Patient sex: M
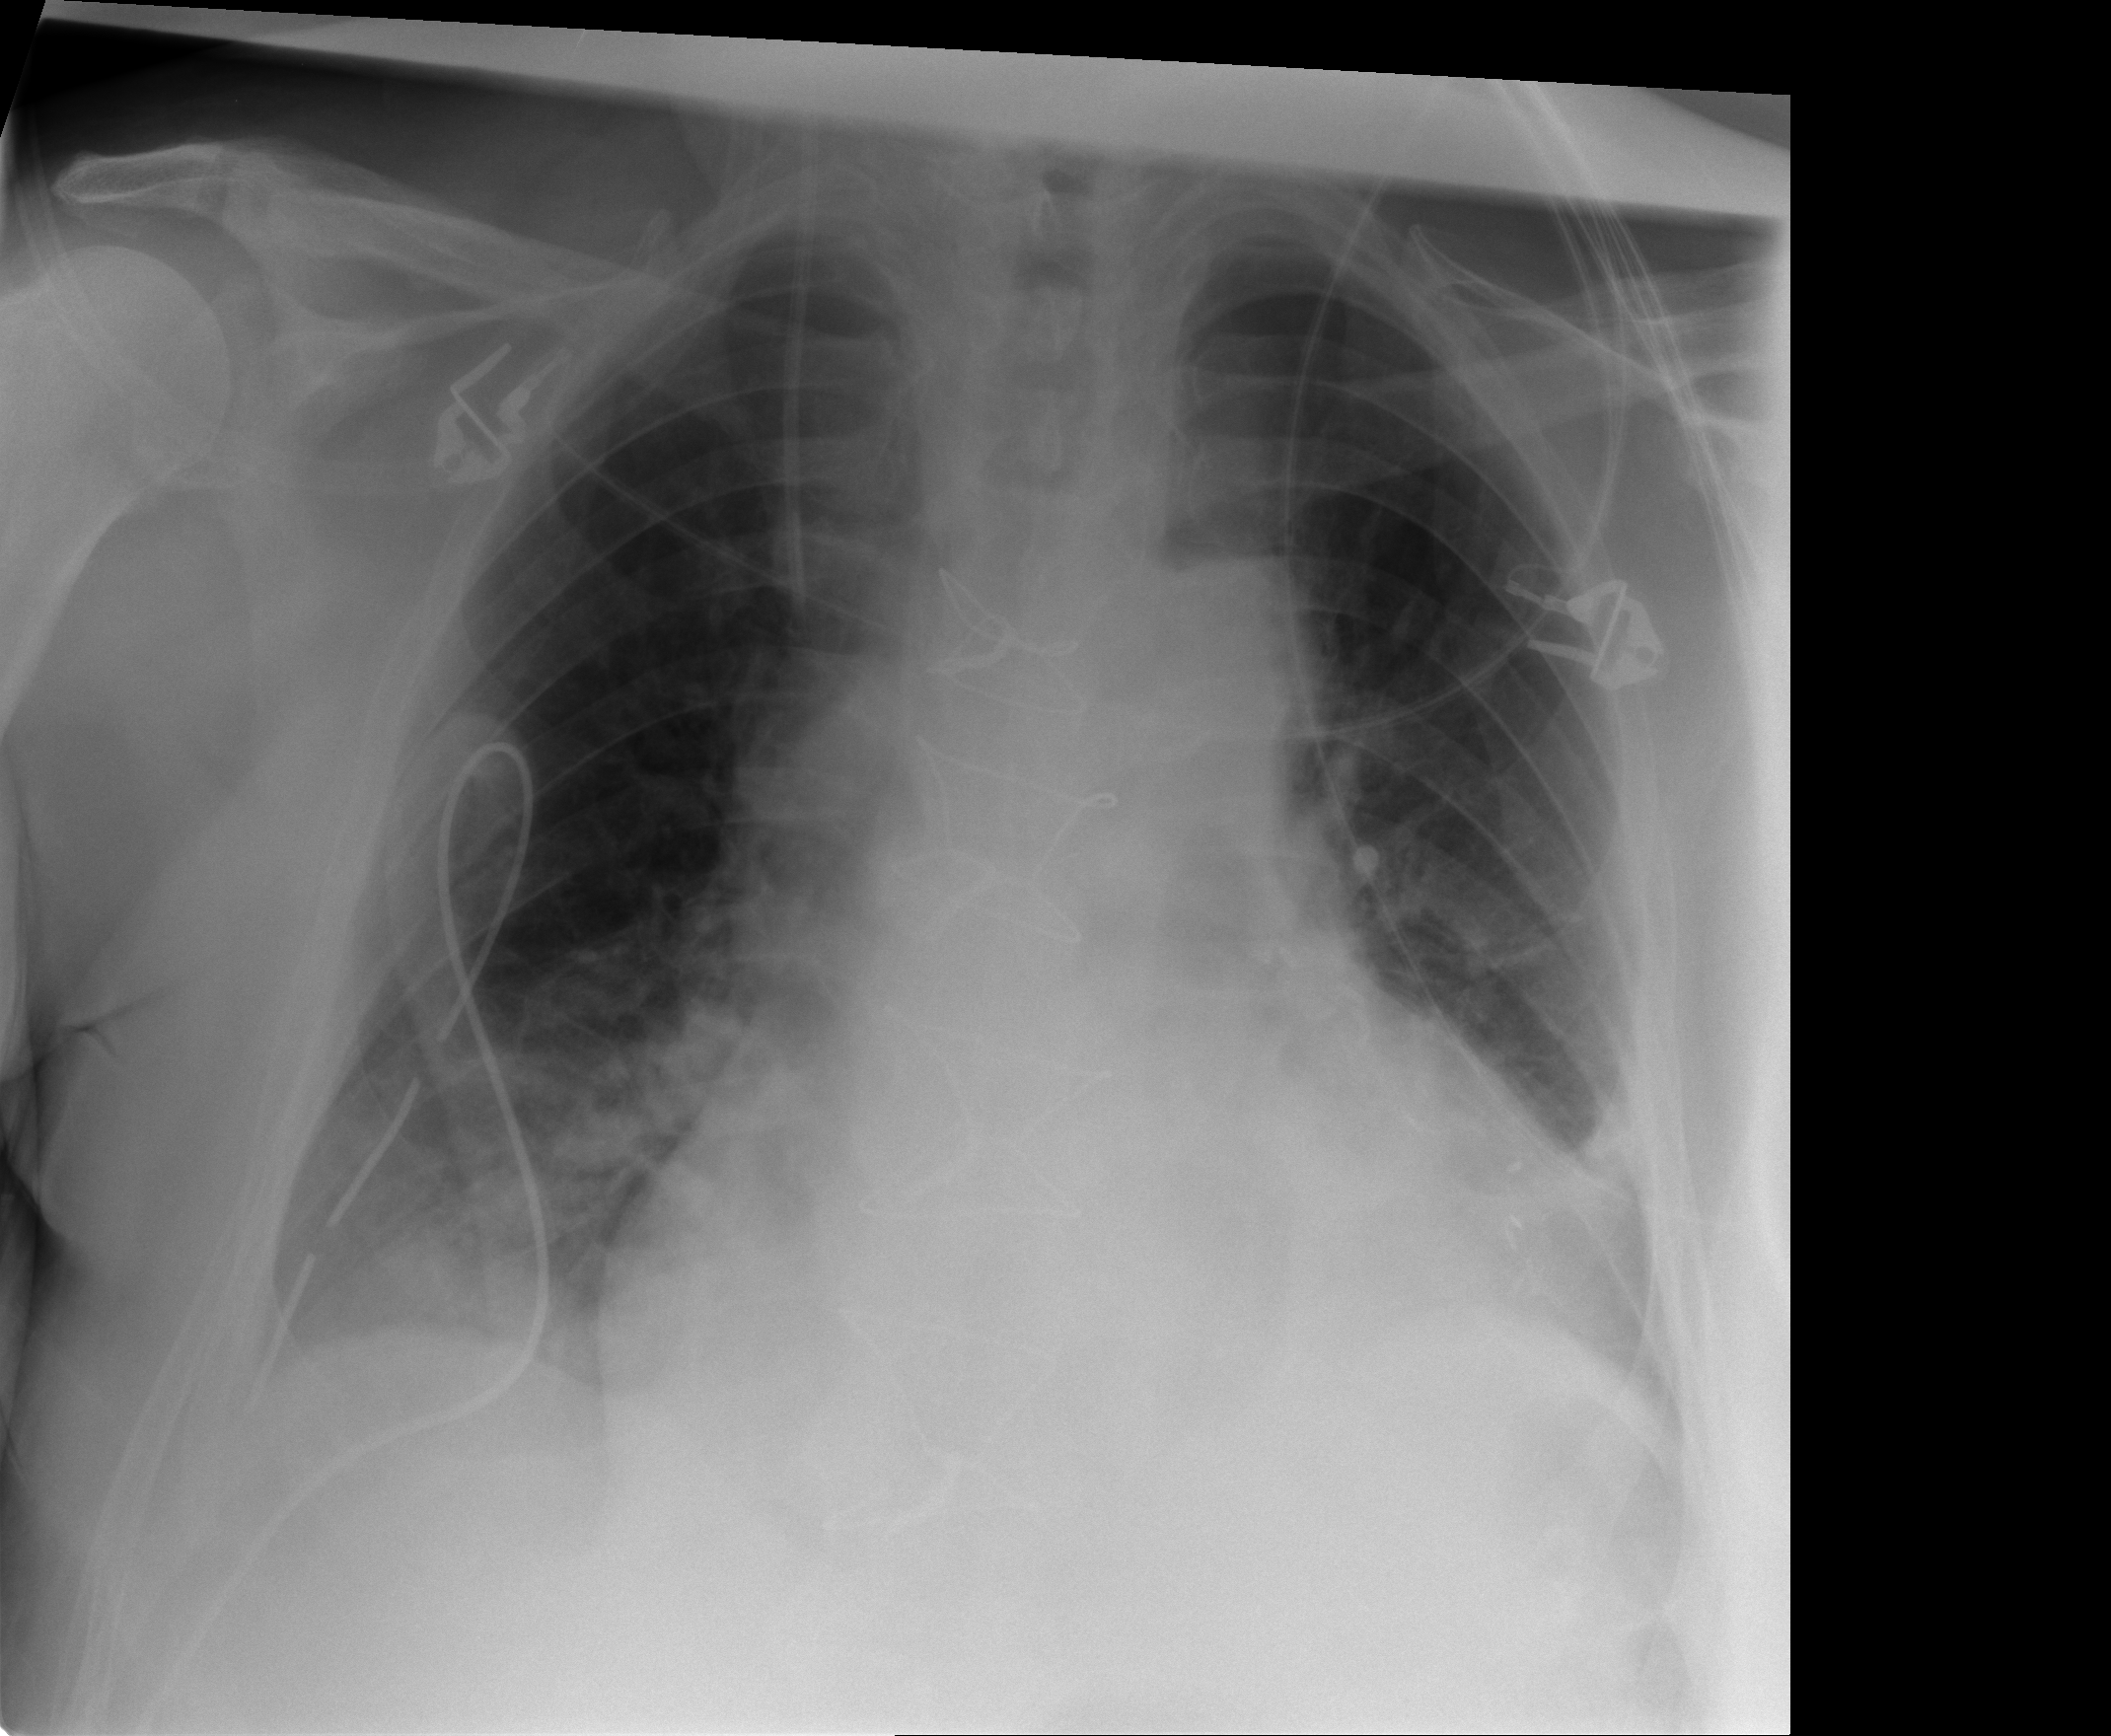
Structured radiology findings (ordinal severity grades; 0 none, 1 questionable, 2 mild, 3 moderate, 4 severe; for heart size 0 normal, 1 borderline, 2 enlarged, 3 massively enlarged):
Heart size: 2
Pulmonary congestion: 0
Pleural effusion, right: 2
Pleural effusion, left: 2
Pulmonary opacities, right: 2
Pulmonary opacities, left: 0
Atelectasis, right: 2
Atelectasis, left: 2